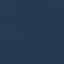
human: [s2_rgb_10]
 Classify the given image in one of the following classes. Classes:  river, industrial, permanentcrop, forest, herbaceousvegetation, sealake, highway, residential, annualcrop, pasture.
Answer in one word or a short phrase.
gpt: SeaLake